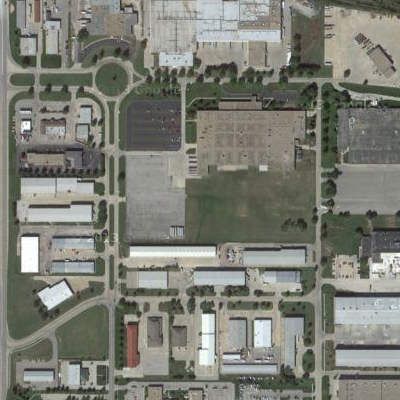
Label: Industry